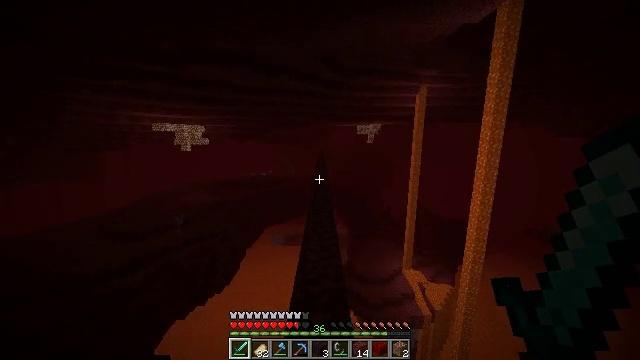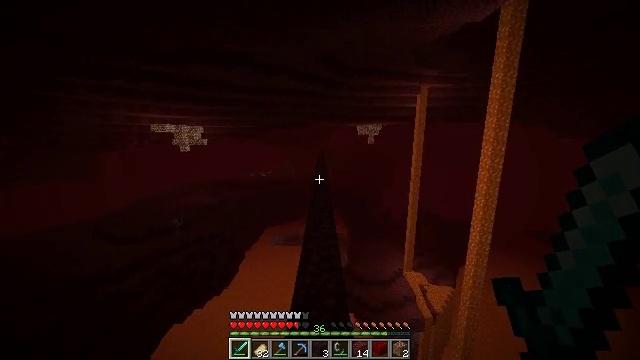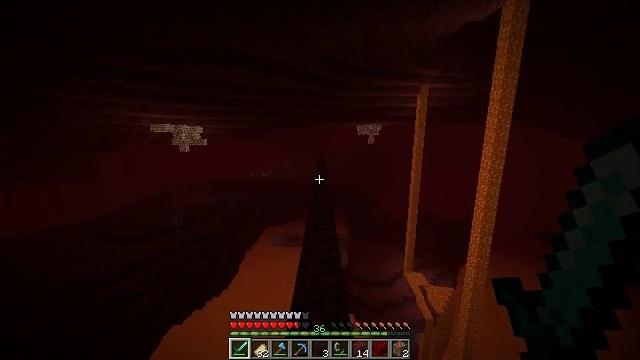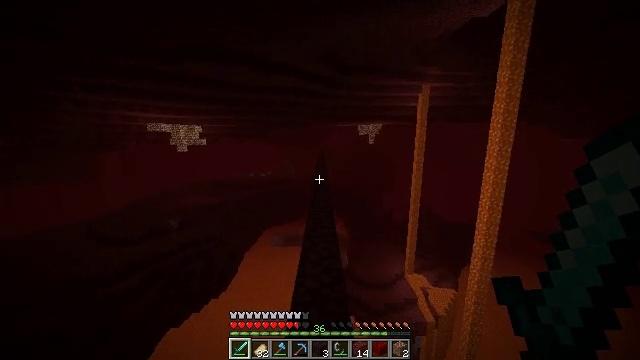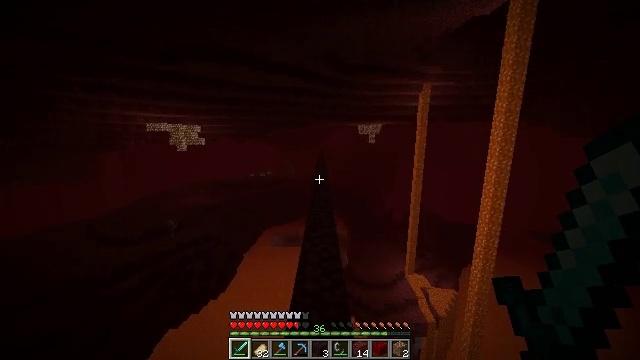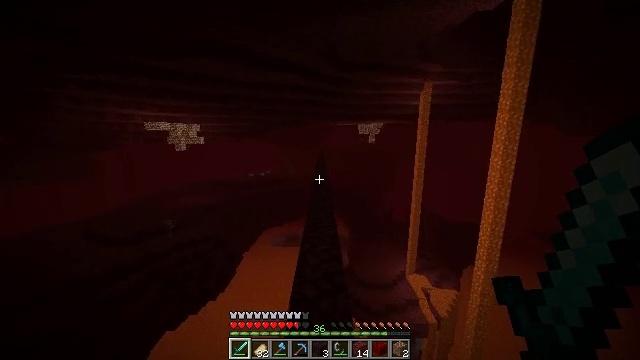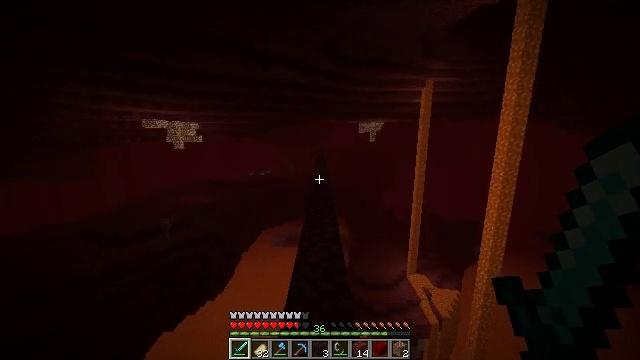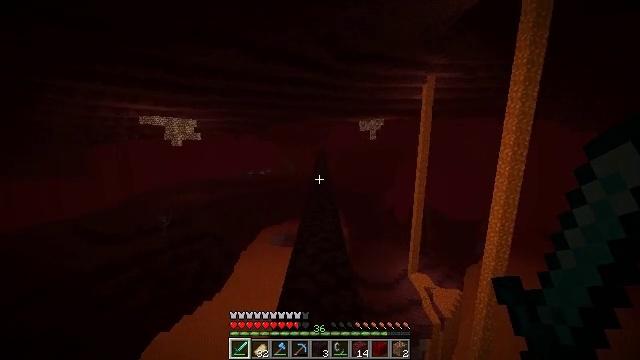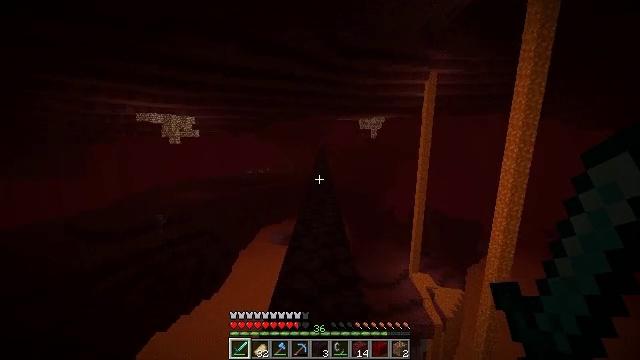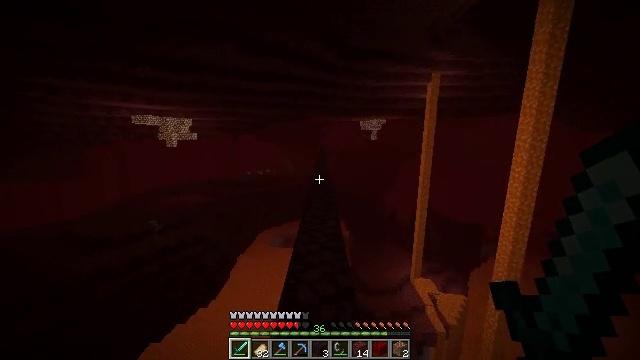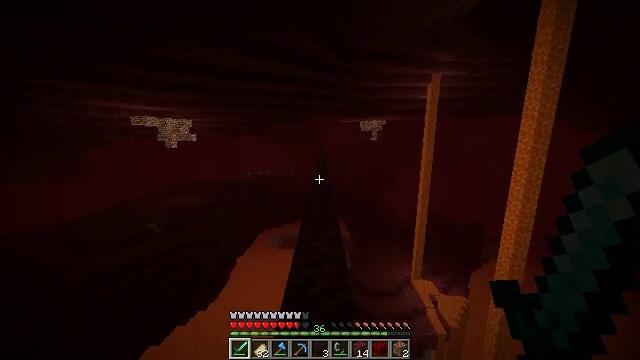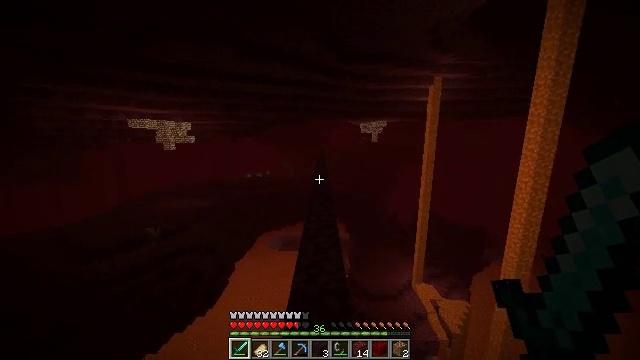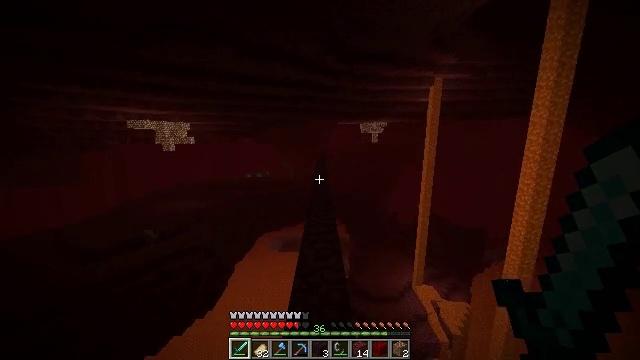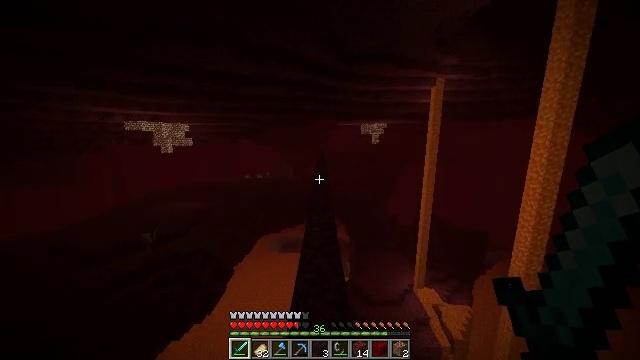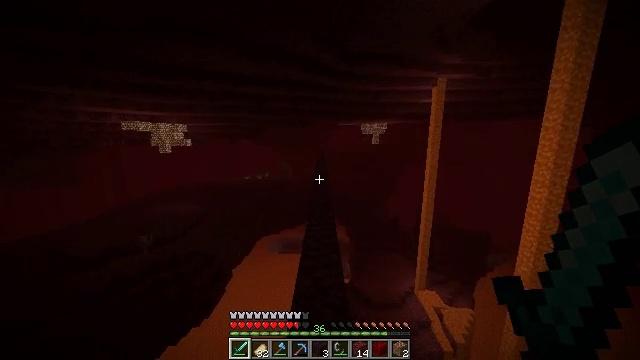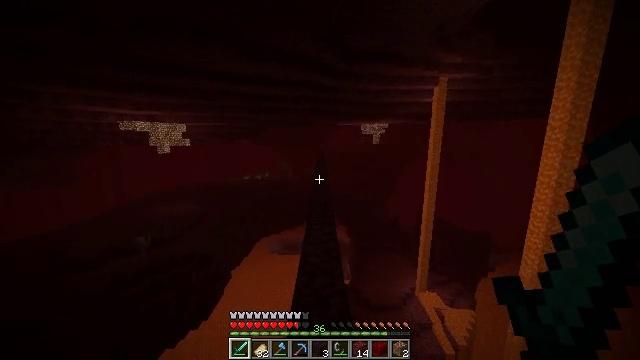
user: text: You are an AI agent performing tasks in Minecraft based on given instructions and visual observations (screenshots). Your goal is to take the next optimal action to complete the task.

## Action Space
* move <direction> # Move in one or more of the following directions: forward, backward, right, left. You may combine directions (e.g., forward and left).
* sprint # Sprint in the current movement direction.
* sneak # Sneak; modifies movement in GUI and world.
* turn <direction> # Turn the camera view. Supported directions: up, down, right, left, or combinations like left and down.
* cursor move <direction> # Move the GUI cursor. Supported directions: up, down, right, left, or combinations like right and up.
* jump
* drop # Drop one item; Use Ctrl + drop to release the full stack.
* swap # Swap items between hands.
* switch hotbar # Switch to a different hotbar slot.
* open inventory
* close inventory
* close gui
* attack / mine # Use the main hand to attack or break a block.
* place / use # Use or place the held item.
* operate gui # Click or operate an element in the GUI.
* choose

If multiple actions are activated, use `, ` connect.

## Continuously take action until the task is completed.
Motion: motion action
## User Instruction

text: Make a brewing stand with blaze rod and cobblestones.
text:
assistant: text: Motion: move forward, jump
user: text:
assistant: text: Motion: move forward, jump
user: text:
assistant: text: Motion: move forward, jump
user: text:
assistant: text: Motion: move forward, jump
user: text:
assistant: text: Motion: move forward, jump
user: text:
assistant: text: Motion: move forward, jump
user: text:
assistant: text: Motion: move forward, jump
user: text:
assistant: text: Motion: move forward, sprint, jump
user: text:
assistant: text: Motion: move forward, sprint, jump
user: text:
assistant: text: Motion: move forward, sprint, jump
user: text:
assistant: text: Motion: move forward, jump
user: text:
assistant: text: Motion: move forward, jump
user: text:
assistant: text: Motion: move forward, jump
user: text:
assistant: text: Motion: move forward, jump
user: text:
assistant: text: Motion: move forward, jump
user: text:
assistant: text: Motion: move forward, jump
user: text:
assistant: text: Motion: move forward, jump
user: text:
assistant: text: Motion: move forward, jump
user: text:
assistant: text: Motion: move forward, sprint, jump
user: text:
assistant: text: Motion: move forward, sprint, jump
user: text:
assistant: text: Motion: move forward, sprint, jump
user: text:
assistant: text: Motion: move forward, sprint, jump
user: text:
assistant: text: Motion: move forward, jump
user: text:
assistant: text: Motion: move forward, jump
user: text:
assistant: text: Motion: move forward, jump
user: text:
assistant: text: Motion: move forward, jump
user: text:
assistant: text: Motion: move forward, jump
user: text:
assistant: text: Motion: move forward, jump
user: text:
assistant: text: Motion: move forward, jump
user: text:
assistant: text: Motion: move forward, jump